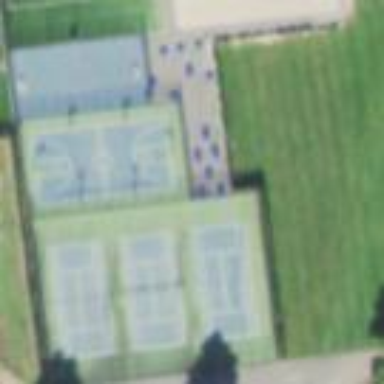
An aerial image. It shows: Tennis court on pitch designated for leisure land.